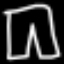
Label: pants